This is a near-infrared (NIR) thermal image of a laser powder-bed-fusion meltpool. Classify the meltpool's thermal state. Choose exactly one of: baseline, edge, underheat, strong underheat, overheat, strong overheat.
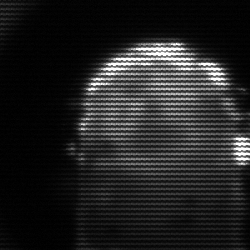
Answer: baseline